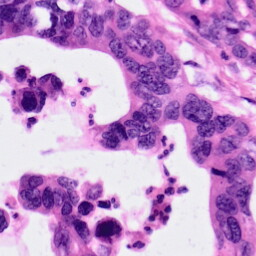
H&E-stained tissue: Pancreatic